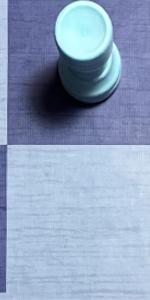
Label: Empty